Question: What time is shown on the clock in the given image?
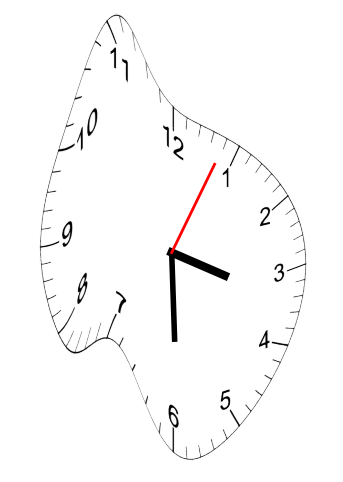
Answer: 03:30:04